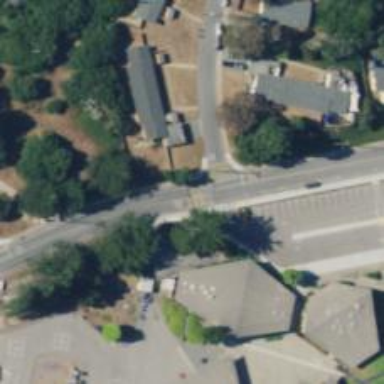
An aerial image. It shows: Marked crossing on footway.